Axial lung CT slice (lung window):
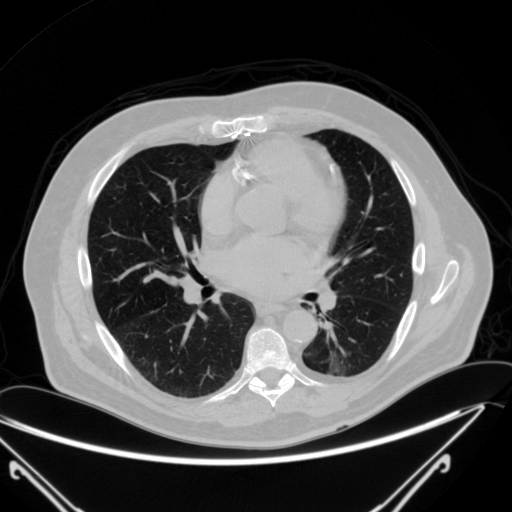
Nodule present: no